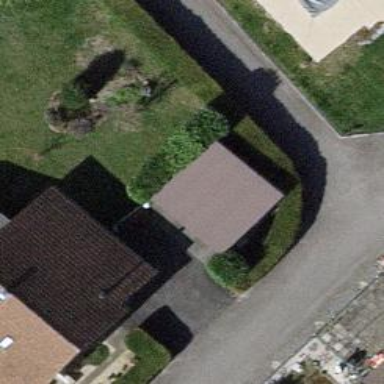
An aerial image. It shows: Carport structure.